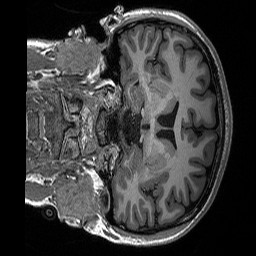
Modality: T1w
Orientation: coronal
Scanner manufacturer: siemens
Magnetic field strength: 3 T
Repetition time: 2.3 s
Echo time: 0.00298 s